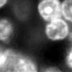
Tissue sample: colon
Magnification: 2.5x
Cell type: T cells
Senescence state: senescent